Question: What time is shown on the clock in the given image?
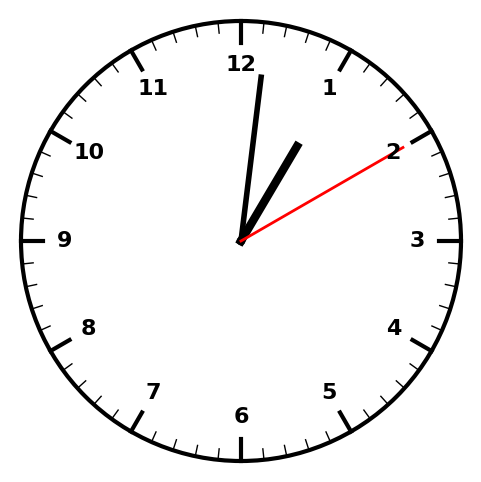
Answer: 01:01:10